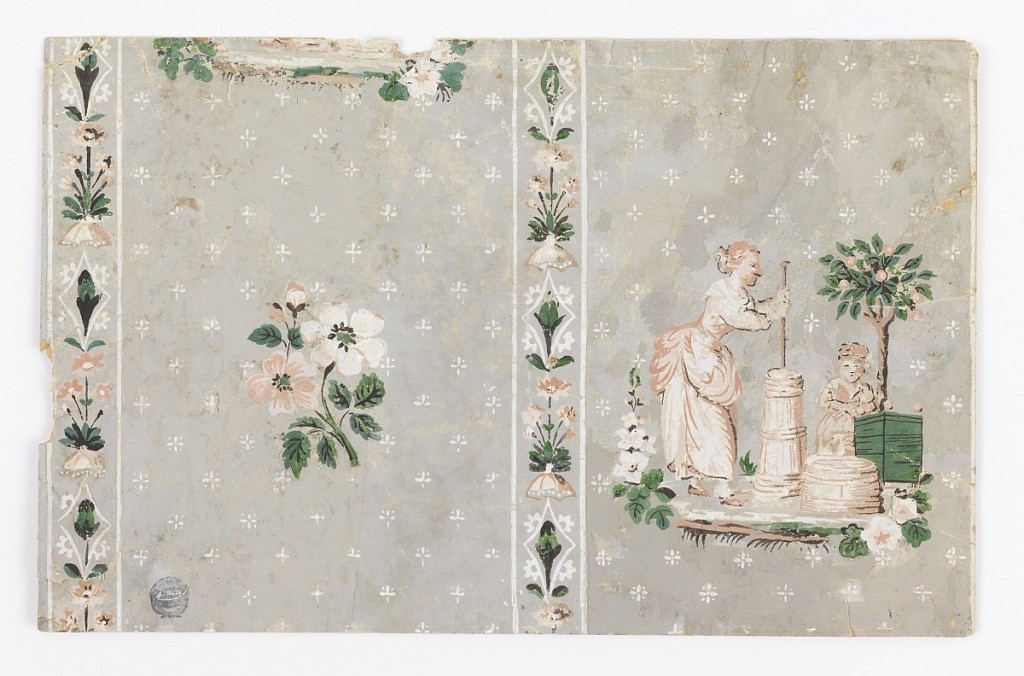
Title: Sidewall
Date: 1800–1815
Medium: Block-printed on handmade paper
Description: Design divided by narrow vertical stripes composed of small clusters of flowers separated by a diamond-like motif with a bud enclosed. Field of broad stripe composed of tiny clusters of pin points and daisies arranged in diagonal rows. On the right broad stripe is a scene compposed of a woman churning butter and a small child leaning against a tree planted in a tub is beside her. Opposite this motif in the other broad stripe is a cluster of flowers smaller in scale. Evidently these two motifs alternate.